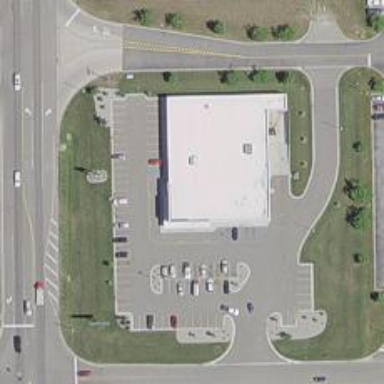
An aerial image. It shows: Supermarket.